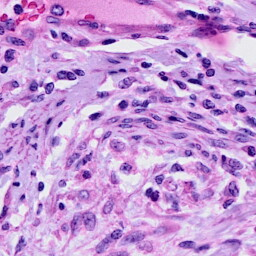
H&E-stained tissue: Cervix